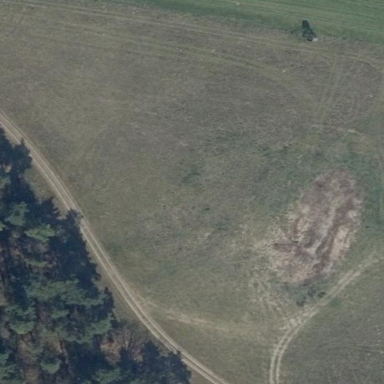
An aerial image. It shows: Area covered with grass.